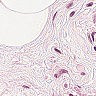
Metastatic tissue present: no